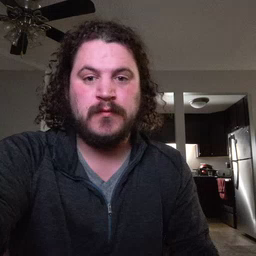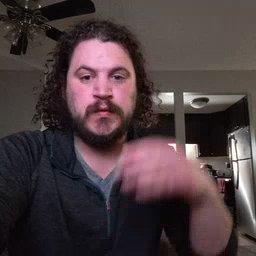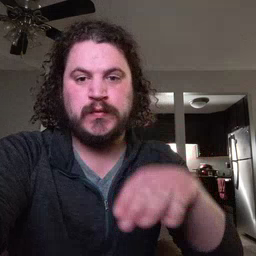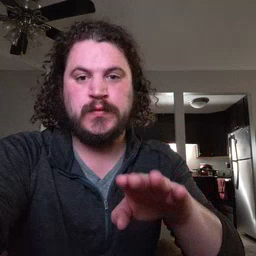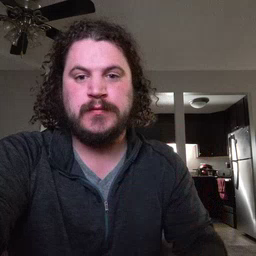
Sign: into